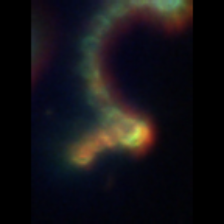
Taxon: Chaetoceros
Group: Diatoms